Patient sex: M
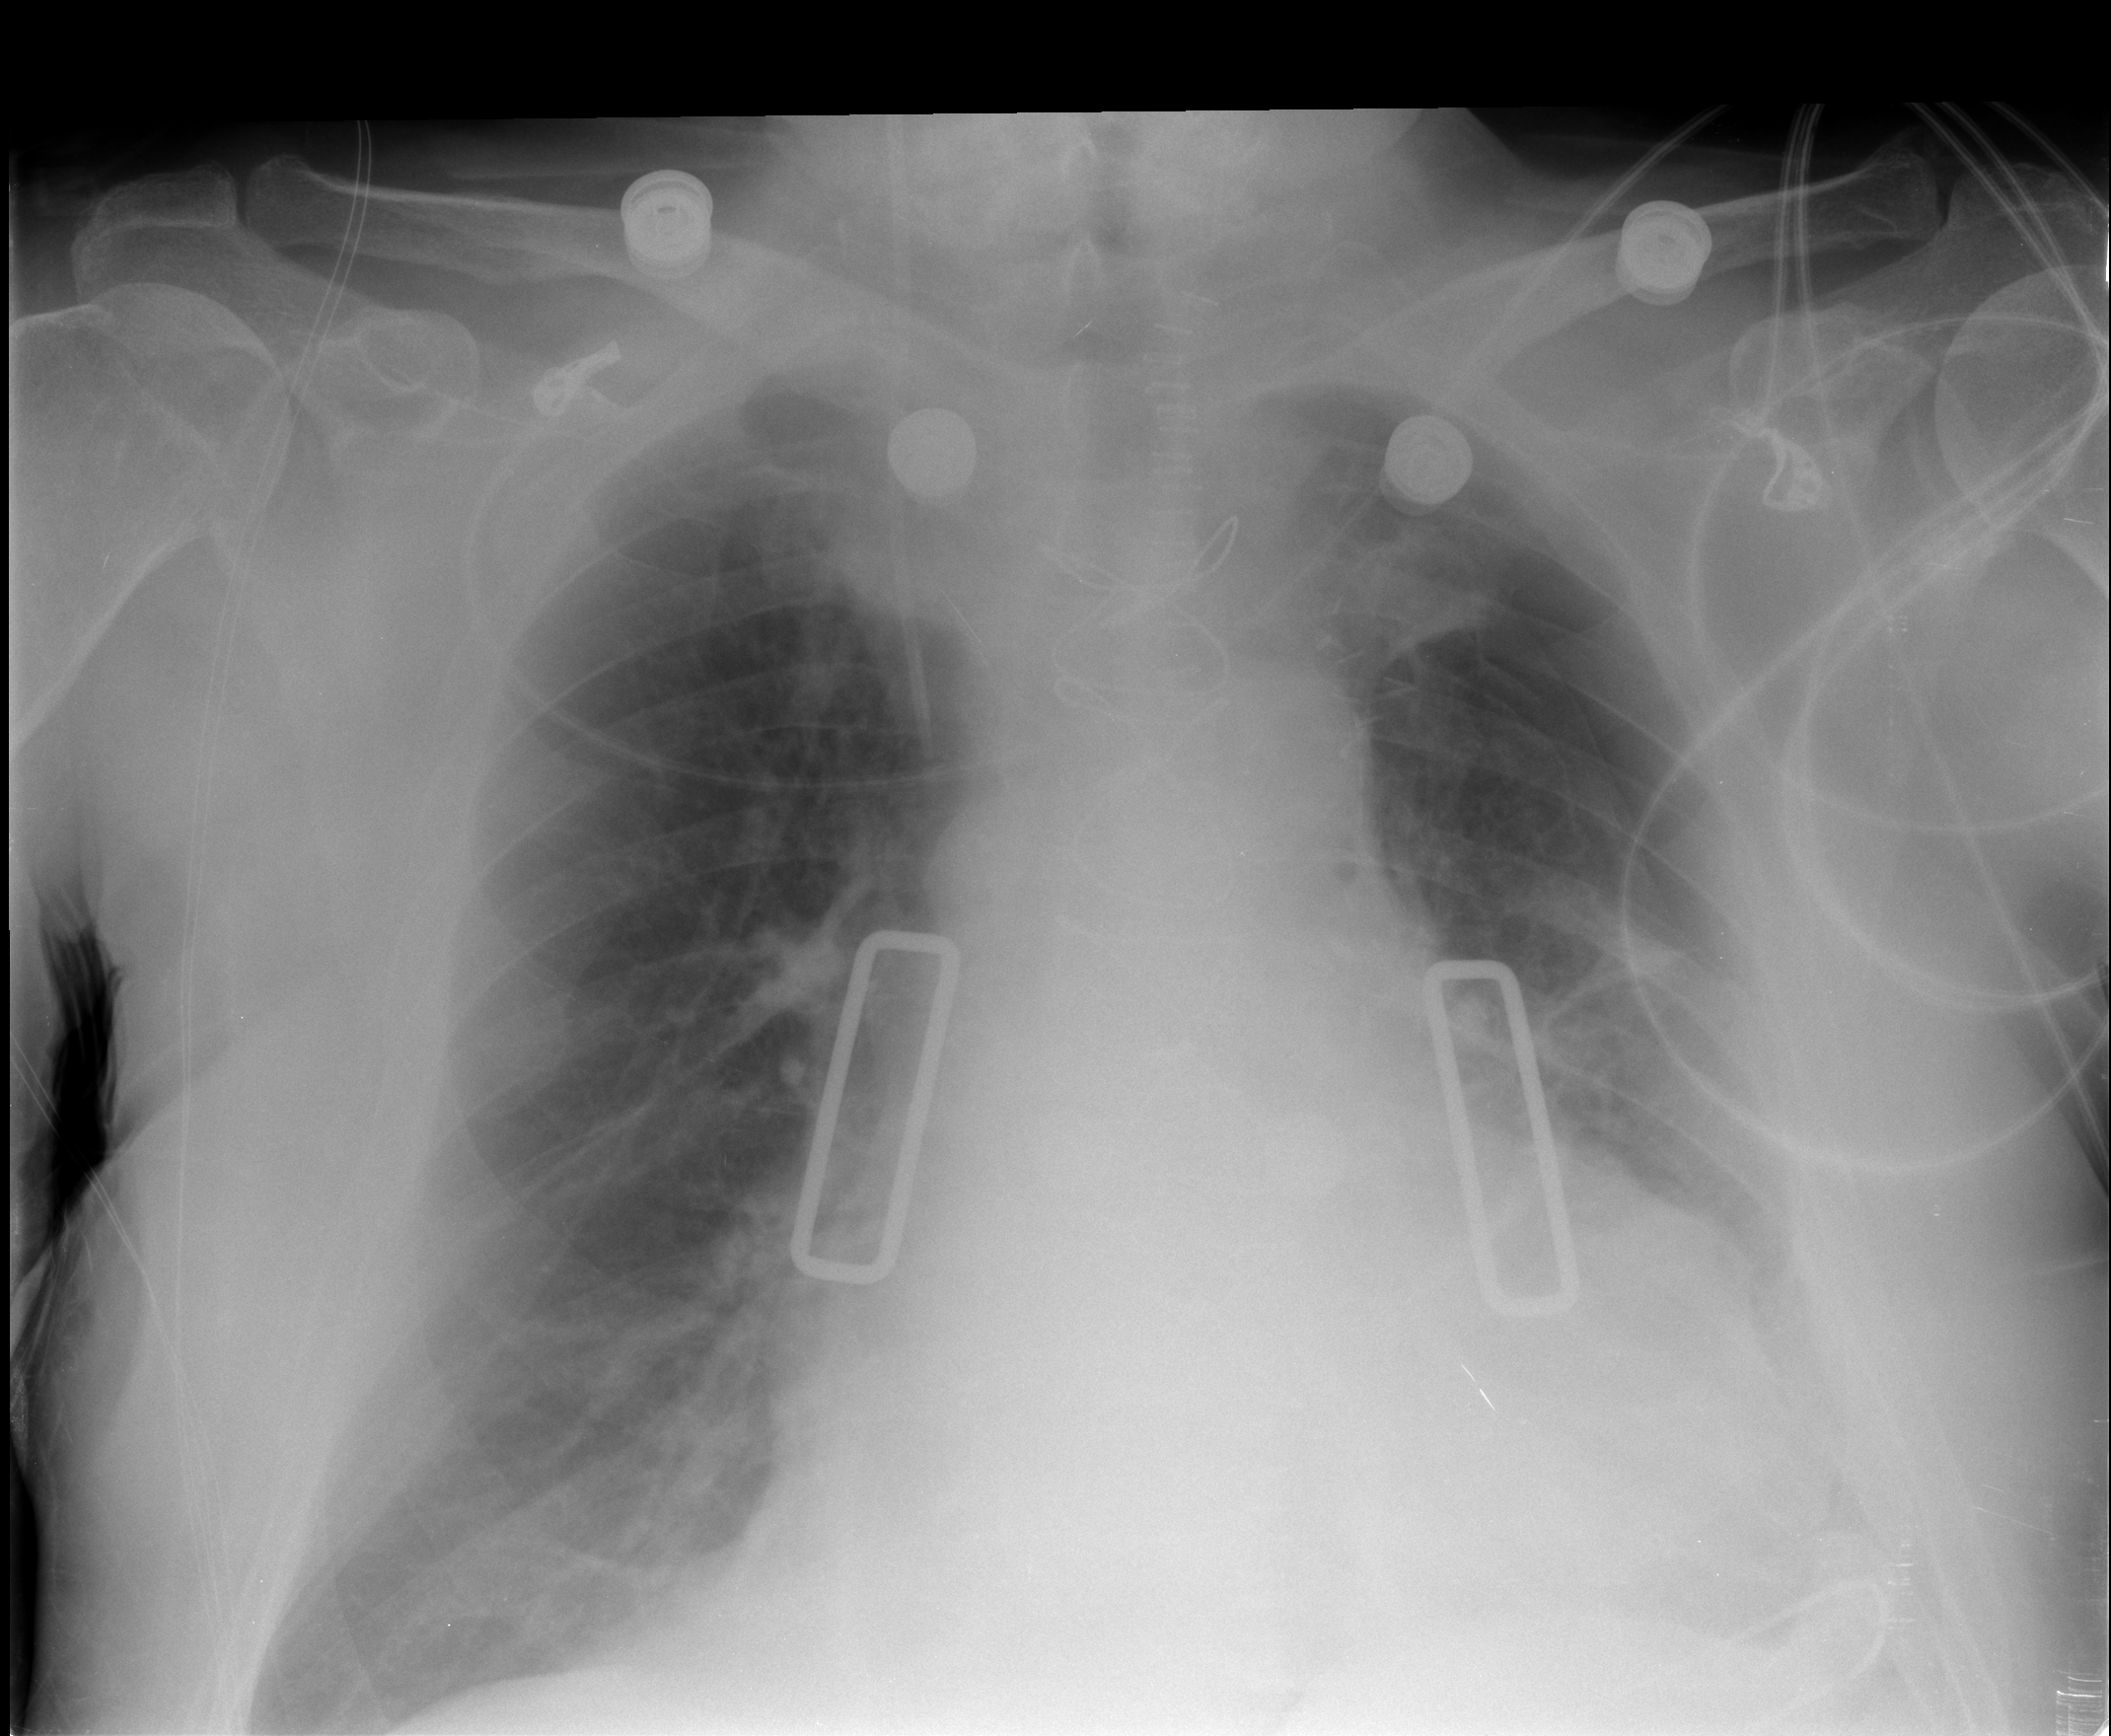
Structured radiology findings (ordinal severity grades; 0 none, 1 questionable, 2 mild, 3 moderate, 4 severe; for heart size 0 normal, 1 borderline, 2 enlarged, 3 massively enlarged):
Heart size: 2
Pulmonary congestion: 2
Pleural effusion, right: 2
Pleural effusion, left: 2
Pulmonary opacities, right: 0
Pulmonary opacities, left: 0
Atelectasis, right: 2
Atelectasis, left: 2